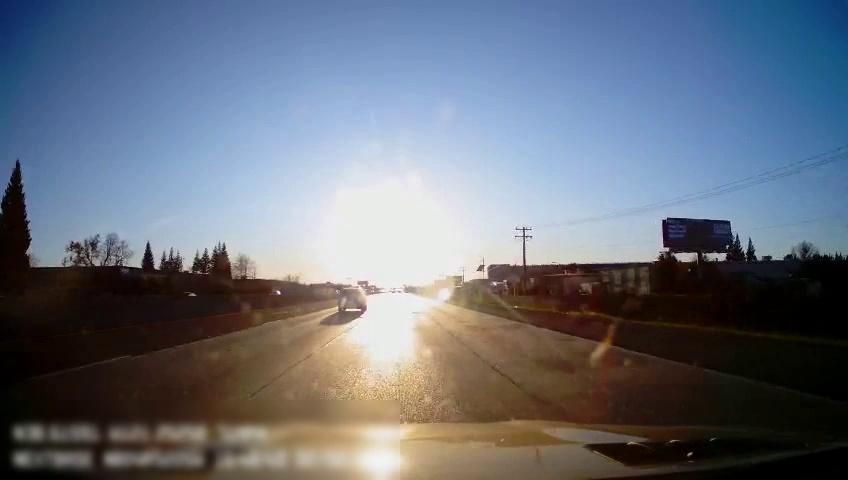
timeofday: Day
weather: Sunny
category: Drivable Space
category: Vehicles | SUV
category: Vehicles | Car
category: Vehicles | SUV
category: Lanes | Alternate Lane
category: Lanes | Alternate Lane
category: Lanes | Alternate Lane